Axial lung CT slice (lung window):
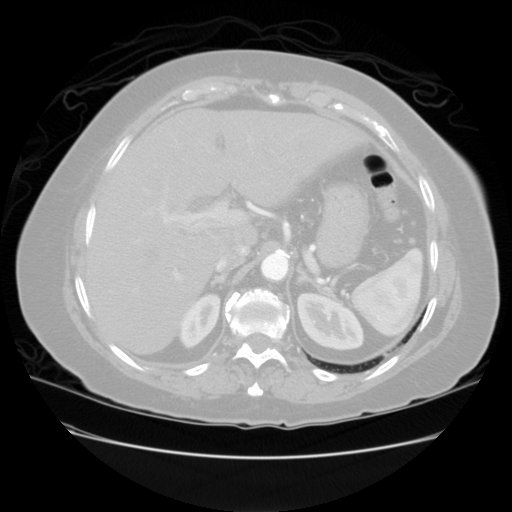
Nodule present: no